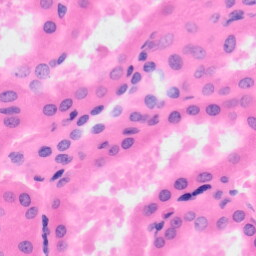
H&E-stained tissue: Kidney